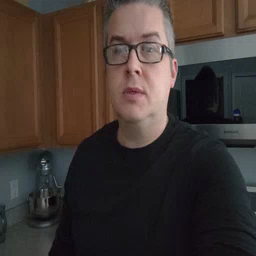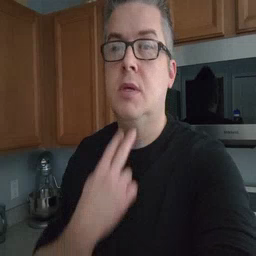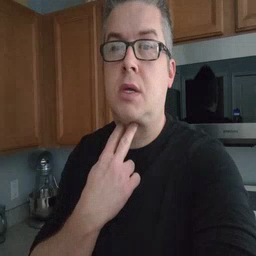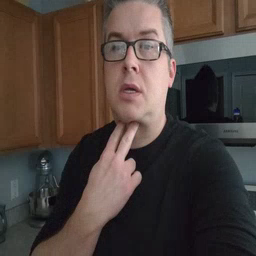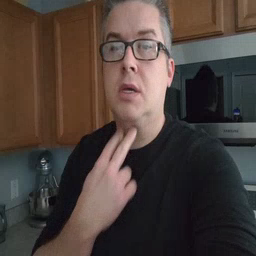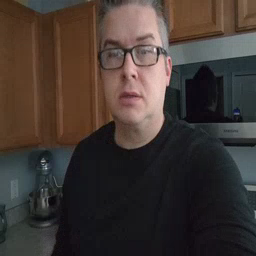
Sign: stuck